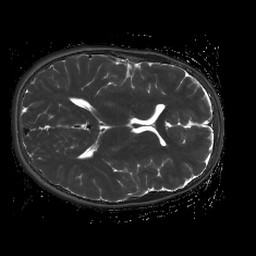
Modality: T2map
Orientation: axial
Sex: female
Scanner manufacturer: siemens
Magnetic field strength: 3 T
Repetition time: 4 s